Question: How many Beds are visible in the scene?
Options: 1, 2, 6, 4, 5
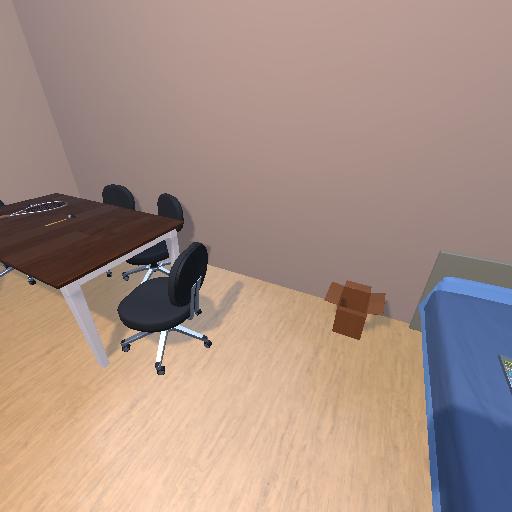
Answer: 1